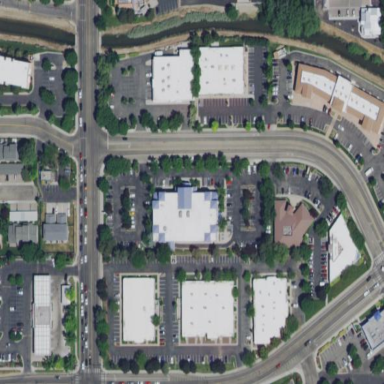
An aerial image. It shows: Commercial area.